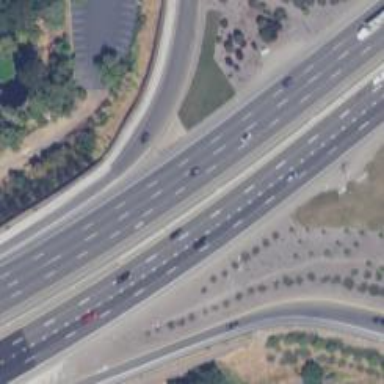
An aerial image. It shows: Asphalt motorway link.